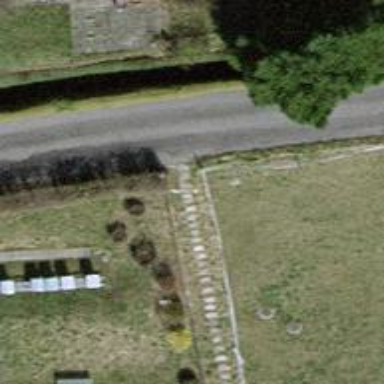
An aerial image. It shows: Footway.